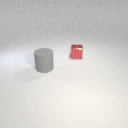
small red metal cube to the right of large gray rubber cylinder